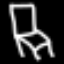
Label: chair